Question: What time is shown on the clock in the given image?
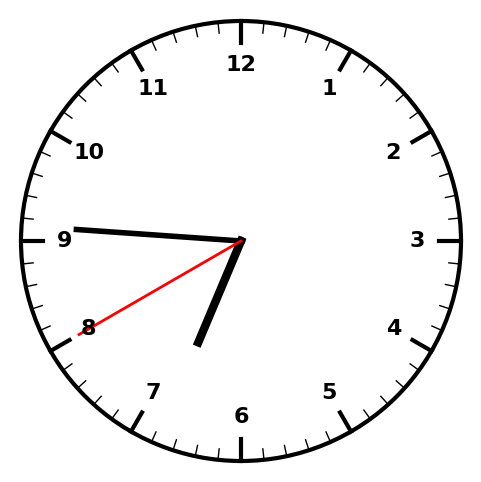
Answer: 06:45:40